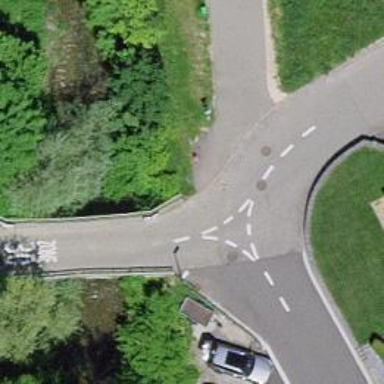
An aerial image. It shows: Residential road with paved surface that features bridge.